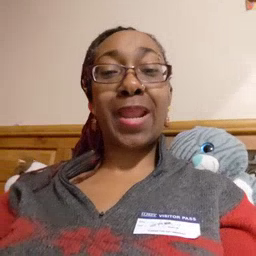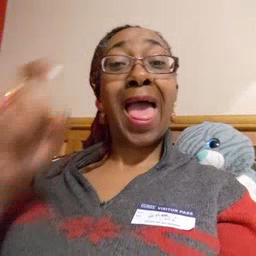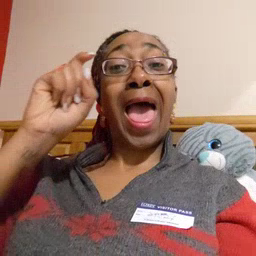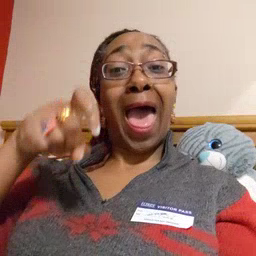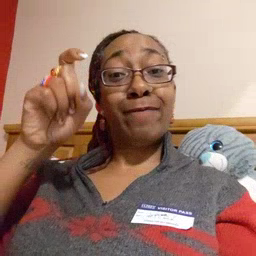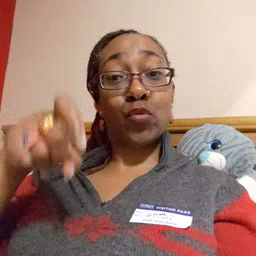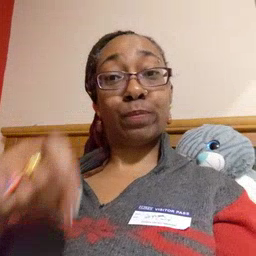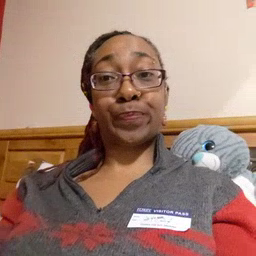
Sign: haveto